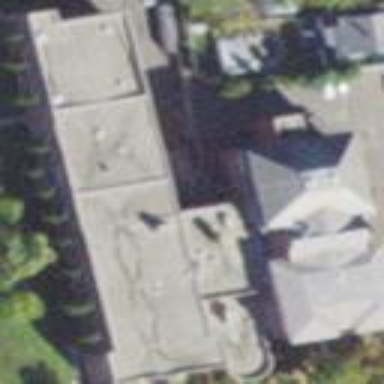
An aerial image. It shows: School building.